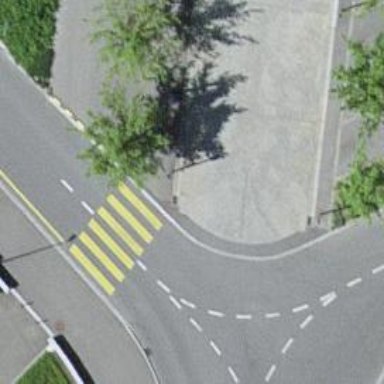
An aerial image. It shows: Uncontrolled zebra crossing on the road.